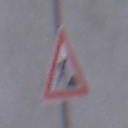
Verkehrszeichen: Arbeitsstelle
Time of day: MorningAfternoon
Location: Outdoor (Urban)
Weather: PartlyCloudy
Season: NotSpecified
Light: Natural